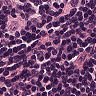
Metastatic tissue present: yes